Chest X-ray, AP view. Patient: 32 years old, sex M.
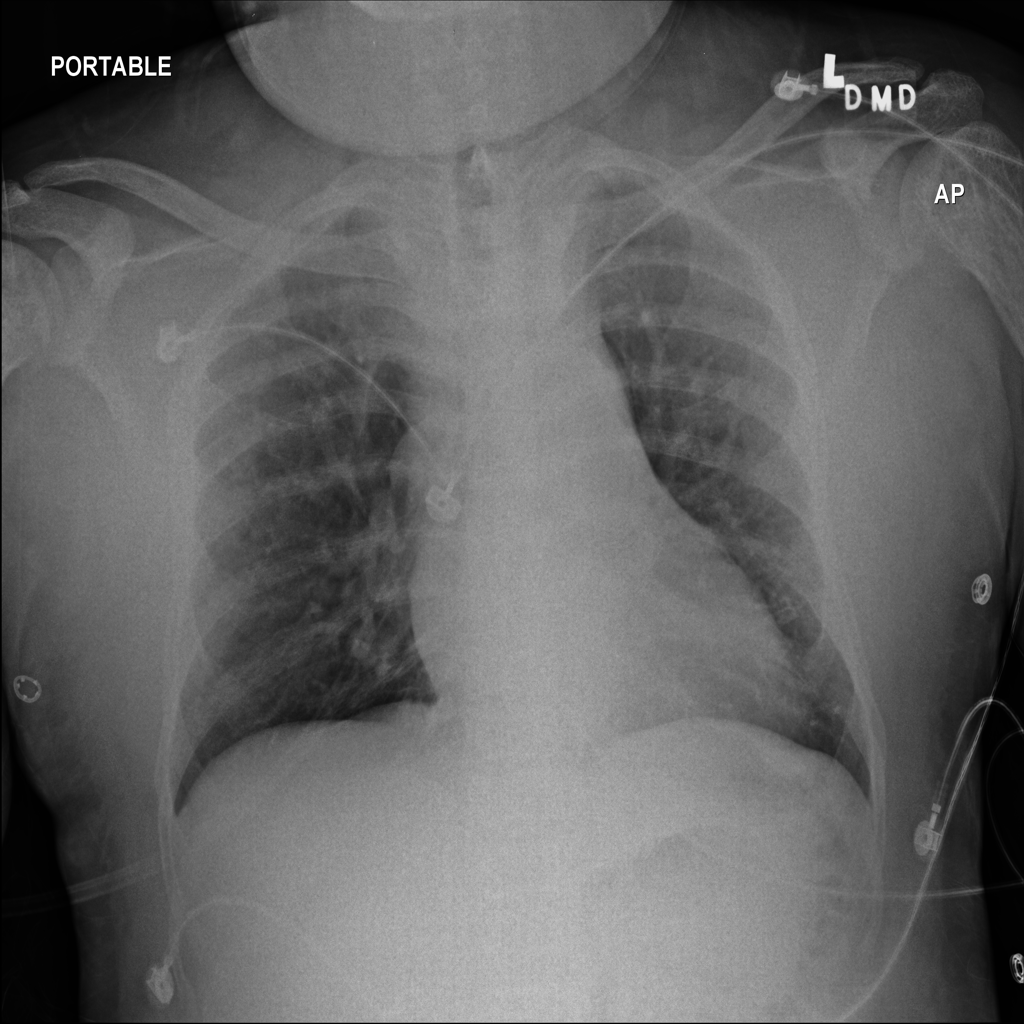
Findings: No Finding